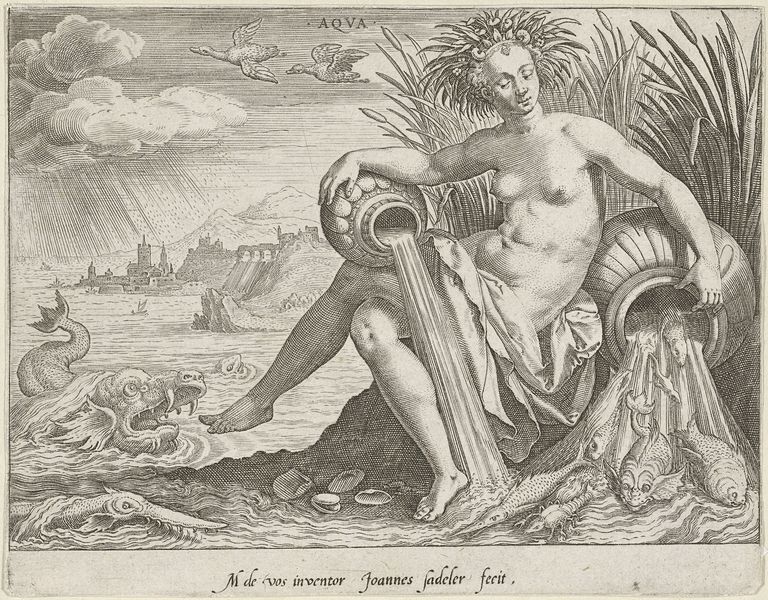
Titel: Water
Künstler: Johann (I) Sadeler
Standort: Amsterdam
Institution: Rijksmuseum
Schlagwörter: akt, berg, felsen, fuß, himmel, meer, nackt, wasser, wolken, fluss, landschaft, see, stadt, ufer, frau, tuch, johannes, täufer, schilf, vögel, blatt, wasserfall, krug, vase, topf, schrift, berge, fels, enten, wehr, woman, regen, druck, stich, gänse, allegorie, personifikation, krüge, clouds, nude, nymphe, water, kulisse, muschel, muscheln, gottheit, emblem, kupferstich, tontopf, ungeheuer, fische, monster, city, latein, aqua, quelle, rain, ried, seeungeheuer, fish, creature, stau, ducks, gängse